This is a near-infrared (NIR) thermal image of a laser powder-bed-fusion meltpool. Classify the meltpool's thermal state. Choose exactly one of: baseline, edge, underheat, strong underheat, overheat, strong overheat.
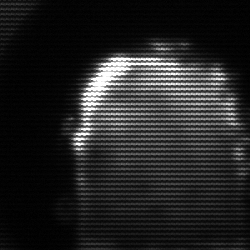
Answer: baseline